RGB frame:
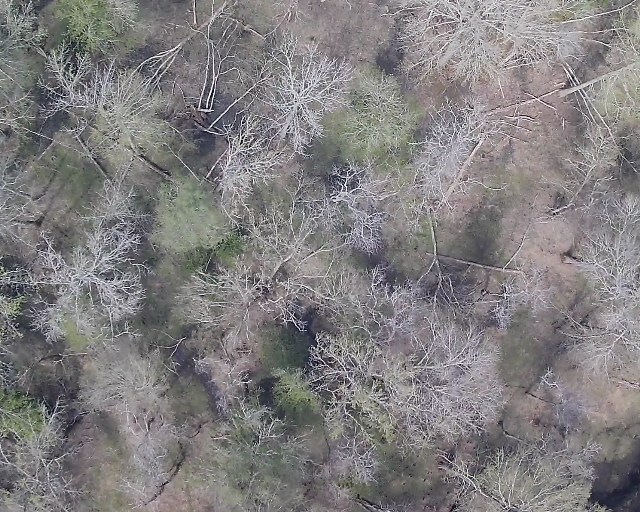
Thermal frame:
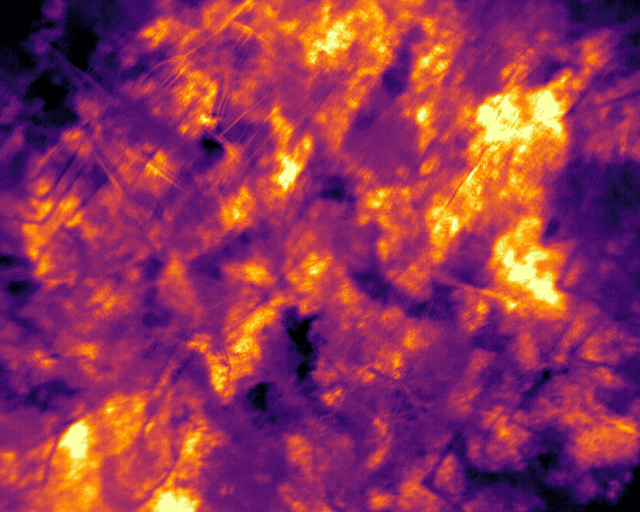
Captured: 2026-02-26 03:44:11
Pixels at or above 80 °C: 0 (fraction of frame: 0)